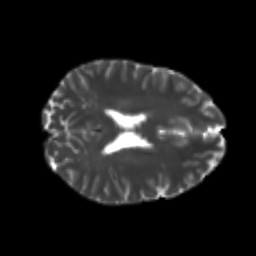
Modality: T2w
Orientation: axial
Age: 25
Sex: male
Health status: healthy
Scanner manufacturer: philips
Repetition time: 7.391 s
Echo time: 0.08599 s